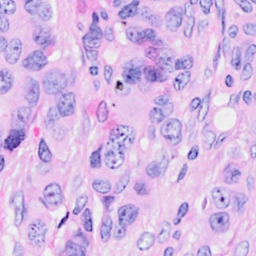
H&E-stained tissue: Breast